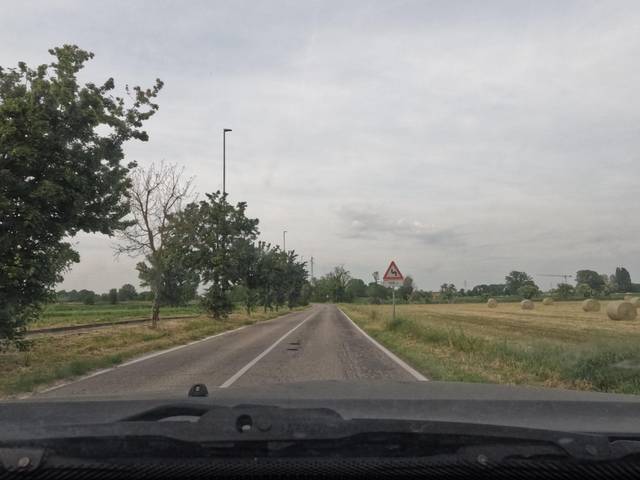
Region: Italy
Coordinates: 45.202, 9.186